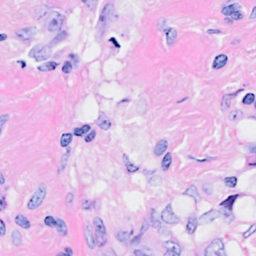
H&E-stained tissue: Breast